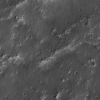
Atmospheric dust classification: not_dusty